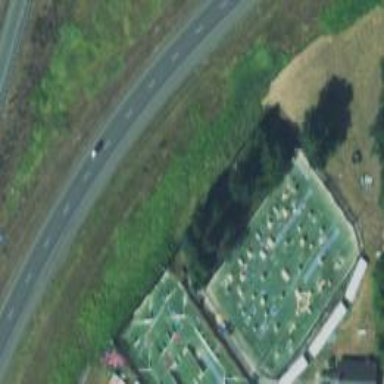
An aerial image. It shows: Paintball pitch for sport and leisure land.